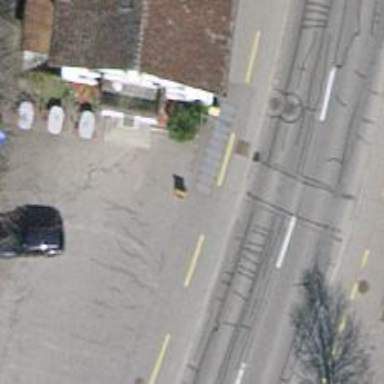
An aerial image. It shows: Asphalt path with sidewalk. The path also serves as cycleway.